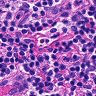
Metastatic tissue present: no